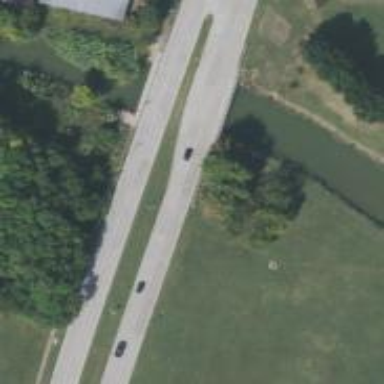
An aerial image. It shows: Secondary road with bridge.